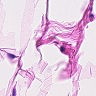
Metastatic tissue present: no